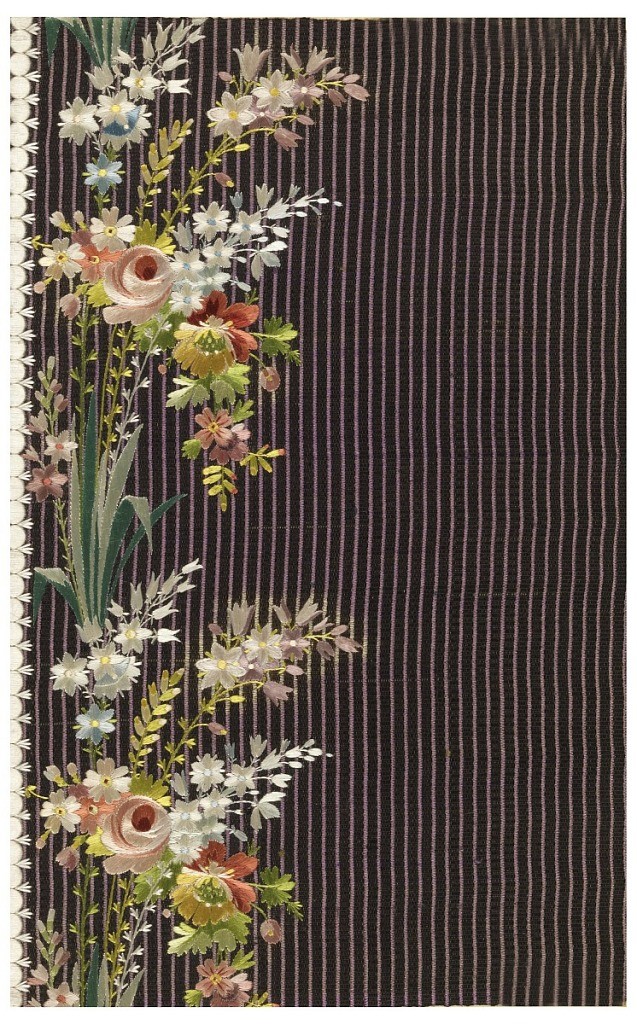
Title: Embroidery sample
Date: late 18th–early 19th century
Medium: silk embroidery on silk foundation Technique: embroidered on a voided supplementary warp pile (velvet)
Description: Embroidered sample for men's silk waistcoats, with design of loose sprigs of wildflowers on a vertically ribbed dark brown ground.